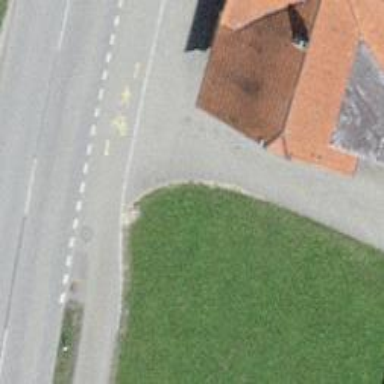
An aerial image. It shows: Asphalt footway.